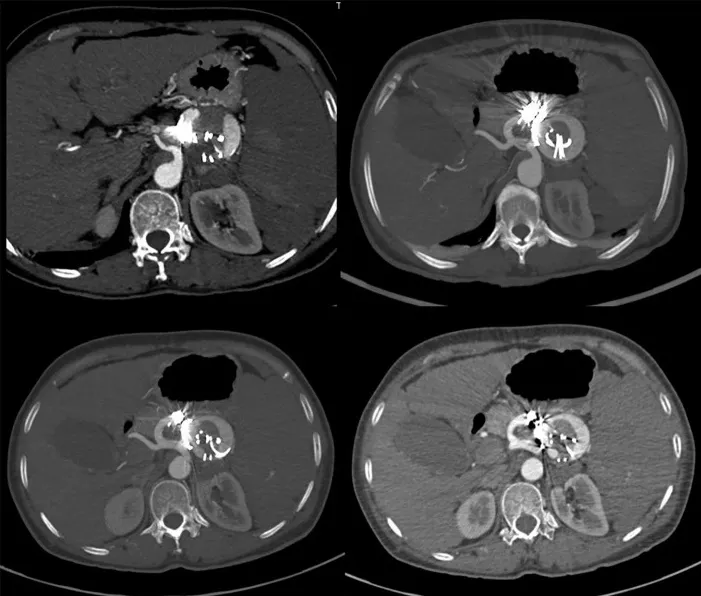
CT-scan of the abdomen showed signs of blood flow into the embolized splenic aneurysm sac.
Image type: radiology (ct)